Interaction volume radius: 5 \u00c5
Interaction volume height: 10 \u00c5
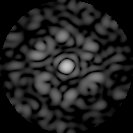
Disorder parameter: 0.6684